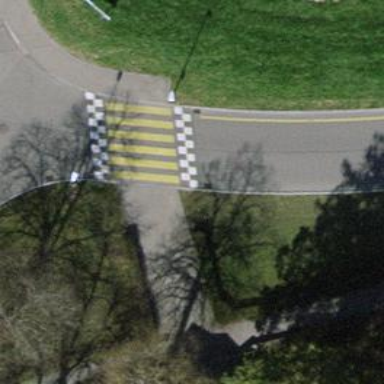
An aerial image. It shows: Uncontrolled zebra crossing with notable zebra markings.